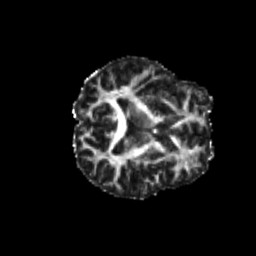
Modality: FA
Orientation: axial
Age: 22
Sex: female
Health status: healthy
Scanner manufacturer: philips
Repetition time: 7.393 s
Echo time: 0.08599 s